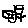
Label: flower